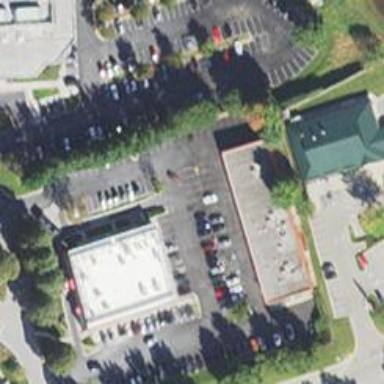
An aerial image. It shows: Veterinary facility.